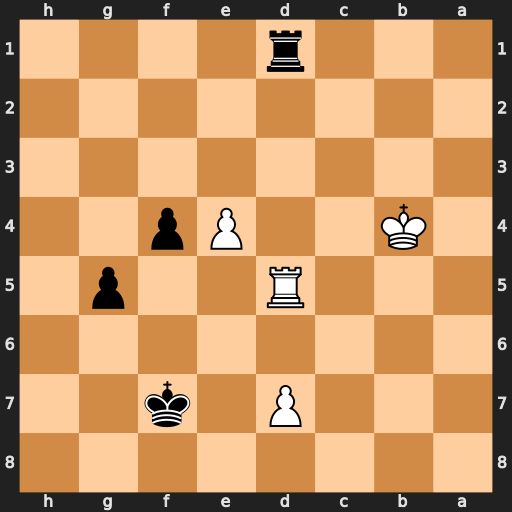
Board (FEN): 8/3P1k2/8/3R2p1/1K2Pp2/8/8/3r4
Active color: b
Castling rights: -
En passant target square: -
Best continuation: Rxd5 exd5 Ke7 d8=Q+ Kxd8